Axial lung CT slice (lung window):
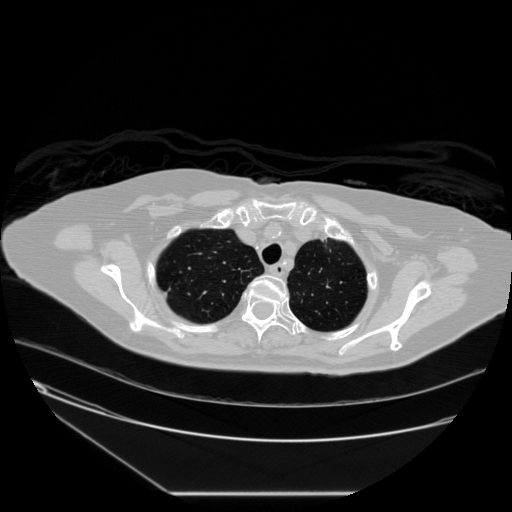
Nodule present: no